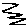
Label: zigzag